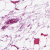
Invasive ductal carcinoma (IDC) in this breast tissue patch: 0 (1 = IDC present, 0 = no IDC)